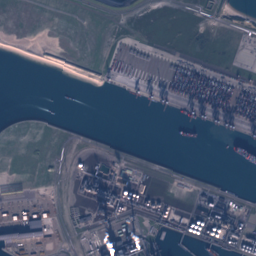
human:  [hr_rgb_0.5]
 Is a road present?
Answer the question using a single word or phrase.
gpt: yes

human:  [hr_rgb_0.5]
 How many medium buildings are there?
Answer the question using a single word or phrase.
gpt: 11

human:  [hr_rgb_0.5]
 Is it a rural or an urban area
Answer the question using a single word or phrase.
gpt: rural

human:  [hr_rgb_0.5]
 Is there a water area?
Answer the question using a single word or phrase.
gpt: yes

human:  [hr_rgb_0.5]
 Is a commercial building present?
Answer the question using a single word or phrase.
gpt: yes

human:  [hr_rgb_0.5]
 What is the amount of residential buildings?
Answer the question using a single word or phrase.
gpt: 171

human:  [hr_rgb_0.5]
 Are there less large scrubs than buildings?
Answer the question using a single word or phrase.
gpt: yes

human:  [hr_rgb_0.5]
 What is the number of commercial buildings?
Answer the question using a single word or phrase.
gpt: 18

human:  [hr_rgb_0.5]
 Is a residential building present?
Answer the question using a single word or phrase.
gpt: yes

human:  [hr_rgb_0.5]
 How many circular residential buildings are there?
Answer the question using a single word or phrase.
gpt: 65

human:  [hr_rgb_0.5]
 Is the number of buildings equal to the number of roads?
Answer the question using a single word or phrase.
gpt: no

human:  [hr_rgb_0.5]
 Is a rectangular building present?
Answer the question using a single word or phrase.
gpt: yes

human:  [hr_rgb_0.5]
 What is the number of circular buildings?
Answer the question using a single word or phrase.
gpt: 76

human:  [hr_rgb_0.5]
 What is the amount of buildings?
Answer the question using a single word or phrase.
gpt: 190

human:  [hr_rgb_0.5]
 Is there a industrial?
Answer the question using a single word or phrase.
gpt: yes

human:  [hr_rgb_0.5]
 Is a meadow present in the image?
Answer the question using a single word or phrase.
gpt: yes

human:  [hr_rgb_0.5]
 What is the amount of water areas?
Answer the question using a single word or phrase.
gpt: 8

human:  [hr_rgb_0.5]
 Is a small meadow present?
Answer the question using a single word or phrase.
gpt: yes

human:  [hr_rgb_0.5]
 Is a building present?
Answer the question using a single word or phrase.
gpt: yes

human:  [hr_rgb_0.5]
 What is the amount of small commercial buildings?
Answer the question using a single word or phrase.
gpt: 14

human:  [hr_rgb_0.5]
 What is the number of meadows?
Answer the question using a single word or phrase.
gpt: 18

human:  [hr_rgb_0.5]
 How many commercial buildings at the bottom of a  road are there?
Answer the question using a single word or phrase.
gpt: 18

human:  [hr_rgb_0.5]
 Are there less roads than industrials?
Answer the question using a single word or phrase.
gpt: no

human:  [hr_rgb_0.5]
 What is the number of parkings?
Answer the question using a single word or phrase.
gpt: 7

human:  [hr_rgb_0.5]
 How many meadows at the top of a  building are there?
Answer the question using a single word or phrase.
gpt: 17

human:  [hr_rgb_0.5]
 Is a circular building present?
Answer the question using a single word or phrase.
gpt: yes

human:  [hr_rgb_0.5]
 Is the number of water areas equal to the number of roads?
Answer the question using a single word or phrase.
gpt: no

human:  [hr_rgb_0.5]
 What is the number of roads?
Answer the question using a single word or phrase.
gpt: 223

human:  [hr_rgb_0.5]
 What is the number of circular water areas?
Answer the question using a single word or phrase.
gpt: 0

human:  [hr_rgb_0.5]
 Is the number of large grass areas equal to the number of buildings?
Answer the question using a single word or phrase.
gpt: no

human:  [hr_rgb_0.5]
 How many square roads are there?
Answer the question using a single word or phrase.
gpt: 0

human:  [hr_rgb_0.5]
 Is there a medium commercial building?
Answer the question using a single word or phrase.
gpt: yes

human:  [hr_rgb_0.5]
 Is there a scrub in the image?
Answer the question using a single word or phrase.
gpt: yes

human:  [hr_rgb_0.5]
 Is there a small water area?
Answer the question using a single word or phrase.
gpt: no

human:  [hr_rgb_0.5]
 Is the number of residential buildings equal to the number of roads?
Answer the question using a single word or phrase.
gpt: no

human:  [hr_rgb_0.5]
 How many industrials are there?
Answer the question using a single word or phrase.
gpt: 6

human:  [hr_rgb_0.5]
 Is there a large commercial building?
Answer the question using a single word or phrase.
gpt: yes

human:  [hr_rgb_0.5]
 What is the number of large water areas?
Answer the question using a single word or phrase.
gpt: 8

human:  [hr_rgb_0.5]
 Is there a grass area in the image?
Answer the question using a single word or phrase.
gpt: yes

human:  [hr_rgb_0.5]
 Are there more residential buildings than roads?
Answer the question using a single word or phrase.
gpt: no

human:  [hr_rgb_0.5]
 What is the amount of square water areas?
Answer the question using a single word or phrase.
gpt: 0

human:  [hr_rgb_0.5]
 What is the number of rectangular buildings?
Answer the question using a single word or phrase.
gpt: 178

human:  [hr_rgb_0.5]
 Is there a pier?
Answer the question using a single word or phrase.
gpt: yes

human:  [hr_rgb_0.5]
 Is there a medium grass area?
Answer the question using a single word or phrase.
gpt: no

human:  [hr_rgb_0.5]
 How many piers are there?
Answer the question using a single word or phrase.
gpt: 3

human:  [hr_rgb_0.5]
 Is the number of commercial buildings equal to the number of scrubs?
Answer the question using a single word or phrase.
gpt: no

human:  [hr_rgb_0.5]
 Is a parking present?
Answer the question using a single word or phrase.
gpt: yes

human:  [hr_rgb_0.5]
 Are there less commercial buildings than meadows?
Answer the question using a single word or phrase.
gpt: no

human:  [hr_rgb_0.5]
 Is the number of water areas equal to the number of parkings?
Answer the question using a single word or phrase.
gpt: no

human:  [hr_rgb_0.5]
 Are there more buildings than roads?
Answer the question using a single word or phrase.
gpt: no

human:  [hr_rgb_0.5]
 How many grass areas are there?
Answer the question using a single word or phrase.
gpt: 3

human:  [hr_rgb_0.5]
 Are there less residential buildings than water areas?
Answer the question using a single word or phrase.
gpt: no

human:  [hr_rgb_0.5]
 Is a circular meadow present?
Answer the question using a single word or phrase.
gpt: no

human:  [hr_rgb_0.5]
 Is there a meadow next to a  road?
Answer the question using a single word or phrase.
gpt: yes

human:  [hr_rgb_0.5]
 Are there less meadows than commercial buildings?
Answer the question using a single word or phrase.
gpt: no

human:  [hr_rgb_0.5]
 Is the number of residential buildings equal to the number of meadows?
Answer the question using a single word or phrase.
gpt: no

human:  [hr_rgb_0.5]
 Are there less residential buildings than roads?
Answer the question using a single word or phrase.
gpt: yes

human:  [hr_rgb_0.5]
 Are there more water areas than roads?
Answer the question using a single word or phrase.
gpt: no

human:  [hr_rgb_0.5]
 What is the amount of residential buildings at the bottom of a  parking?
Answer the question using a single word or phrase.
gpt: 168

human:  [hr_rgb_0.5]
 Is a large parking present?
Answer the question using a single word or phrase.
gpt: yes

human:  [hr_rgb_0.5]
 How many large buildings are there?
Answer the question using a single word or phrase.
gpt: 4

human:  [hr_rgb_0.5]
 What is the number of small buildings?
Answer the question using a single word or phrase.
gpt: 175

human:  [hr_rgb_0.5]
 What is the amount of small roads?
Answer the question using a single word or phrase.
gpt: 223

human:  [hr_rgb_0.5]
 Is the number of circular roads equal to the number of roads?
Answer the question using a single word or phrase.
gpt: no